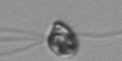
Label: flagellate_morphotype1